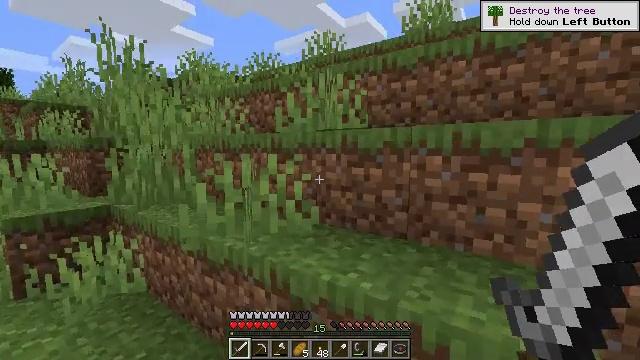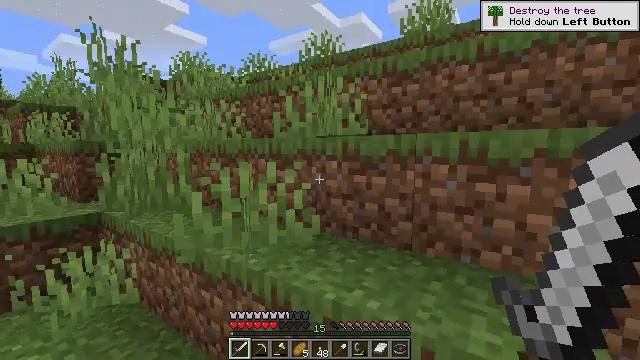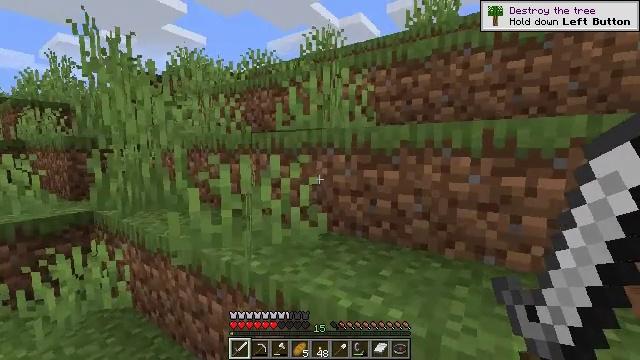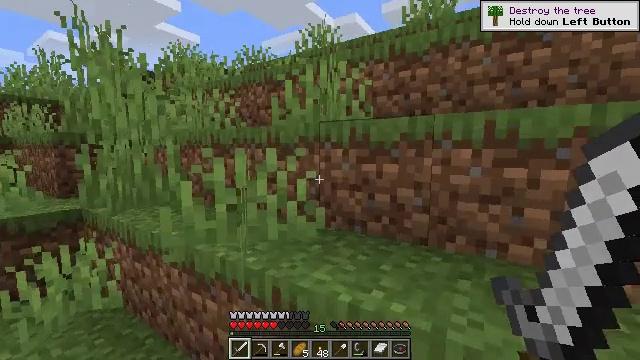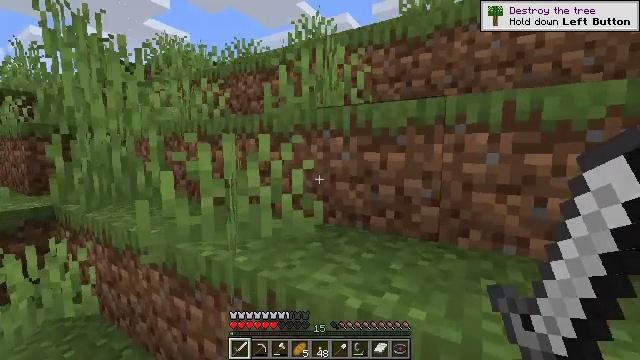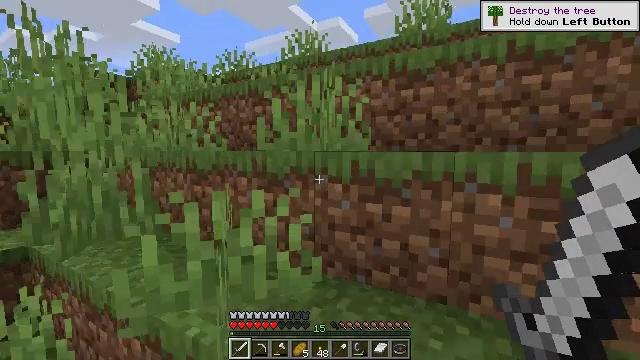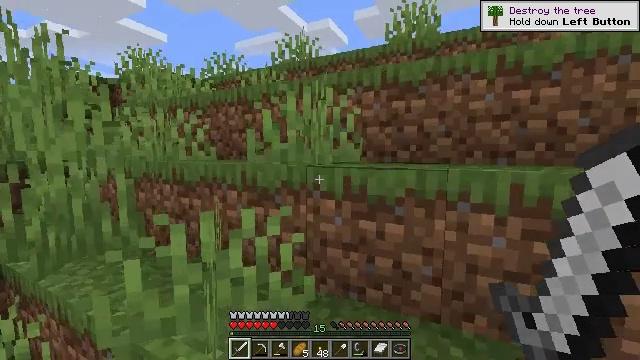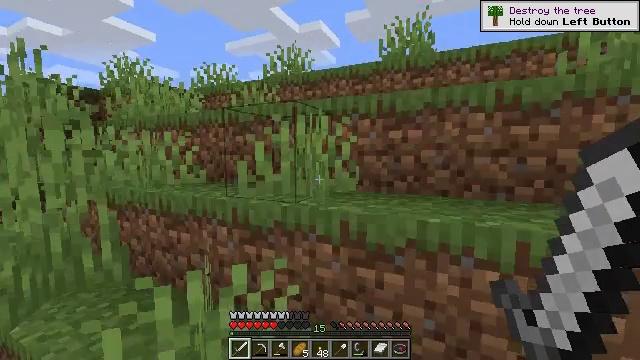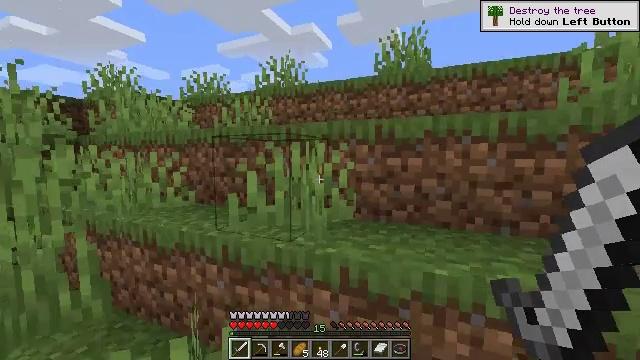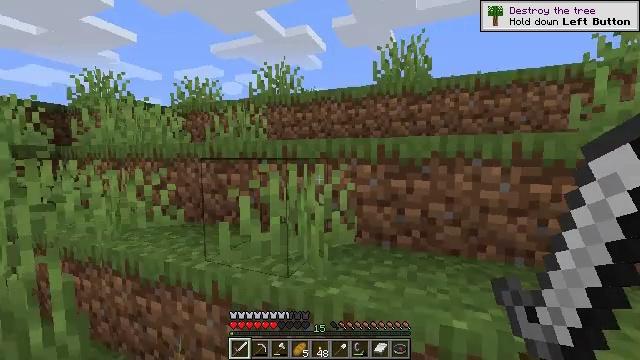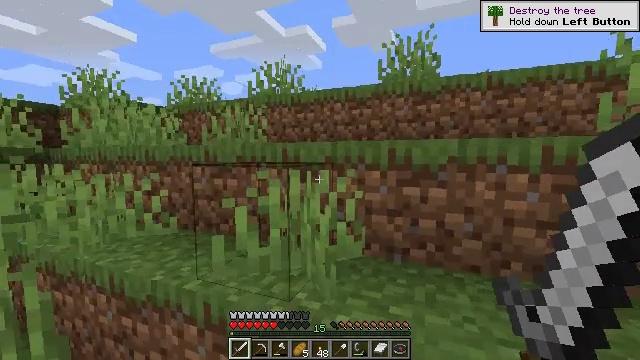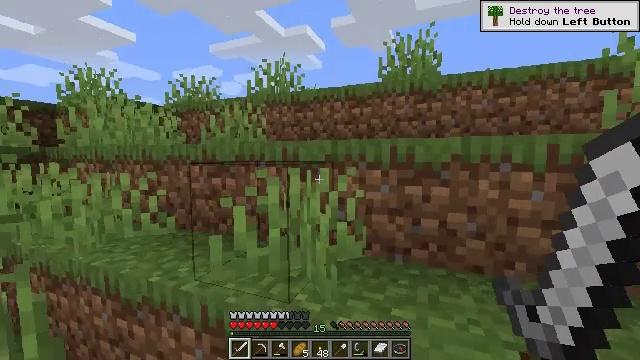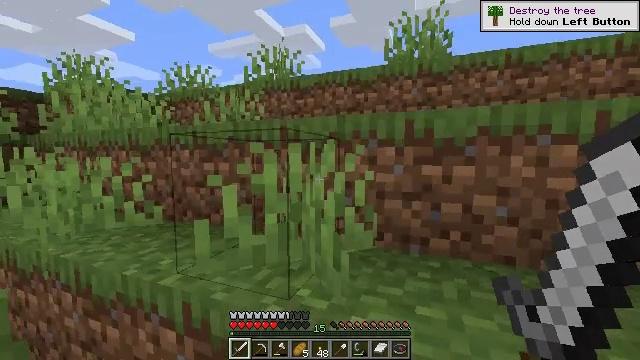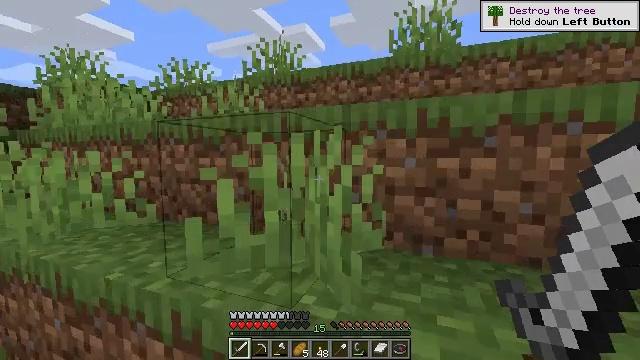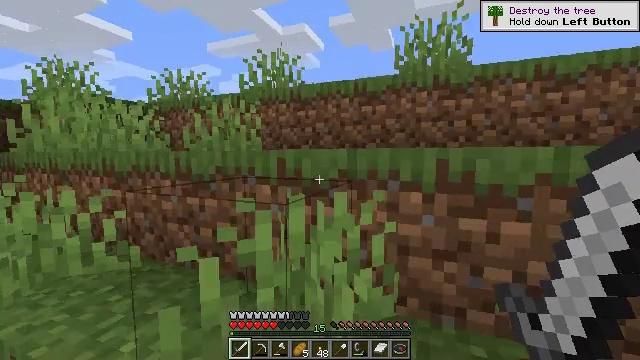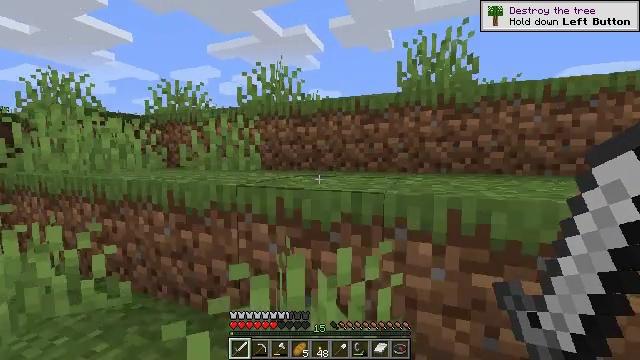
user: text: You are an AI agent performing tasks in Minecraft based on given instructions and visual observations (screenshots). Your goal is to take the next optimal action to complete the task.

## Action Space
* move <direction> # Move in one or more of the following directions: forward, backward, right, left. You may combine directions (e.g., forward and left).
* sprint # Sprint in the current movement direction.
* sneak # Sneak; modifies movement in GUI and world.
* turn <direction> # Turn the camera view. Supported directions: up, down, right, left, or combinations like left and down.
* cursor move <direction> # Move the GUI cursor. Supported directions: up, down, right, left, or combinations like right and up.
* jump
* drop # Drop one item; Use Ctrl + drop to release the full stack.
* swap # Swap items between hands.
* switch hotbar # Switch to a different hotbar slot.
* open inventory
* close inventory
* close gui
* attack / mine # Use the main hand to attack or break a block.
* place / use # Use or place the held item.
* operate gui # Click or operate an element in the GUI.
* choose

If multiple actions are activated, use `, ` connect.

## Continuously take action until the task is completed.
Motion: motion action
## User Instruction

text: Break the dead bush for sticks.
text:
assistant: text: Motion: move forward, turn right
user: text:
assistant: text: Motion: move forward
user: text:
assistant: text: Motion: move forward, turn right, jump
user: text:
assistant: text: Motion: move forward, turn right, jump
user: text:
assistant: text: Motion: move forward, turn right, jump
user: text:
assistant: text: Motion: move forward, turn right, jump
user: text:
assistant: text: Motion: move forward, turn right
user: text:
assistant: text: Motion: move forward, turn right
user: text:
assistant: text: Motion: move forward, turn right
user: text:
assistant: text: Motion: move forward
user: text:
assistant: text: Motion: move forward
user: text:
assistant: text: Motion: move forward, jump
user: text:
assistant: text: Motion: move forward, jump
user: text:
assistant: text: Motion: move forward, jump
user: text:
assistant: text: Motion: move forward, jump
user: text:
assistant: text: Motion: move forward, jump
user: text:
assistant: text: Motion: move forward
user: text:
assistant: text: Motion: move forward
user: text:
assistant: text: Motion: move forward, turn right and down
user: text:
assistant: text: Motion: move forward, turn right and down
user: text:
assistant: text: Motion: move forward, turn right, jump
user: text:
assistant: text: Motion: move forward, jump
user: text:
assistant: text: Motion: move forward, jump
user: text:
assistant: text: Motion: move forward, turn down, jump
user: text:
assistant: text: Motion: move forward, jump
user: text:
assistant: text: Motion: move forward, turn right and down
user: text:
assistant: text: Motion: move forward, turn down
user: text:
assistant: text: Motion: move forward
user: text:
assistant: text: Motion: move forward
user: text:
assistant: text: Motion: move forward, jump